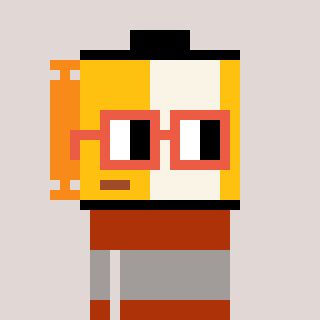
a pixel art character with square orange glasses, a film roll-shaped head and a hotbrown-colored body on a warm background